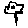
Label: flower